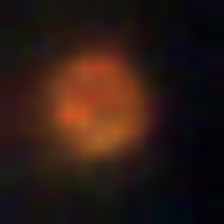
Taxon: NanoPlankton
Group: Other